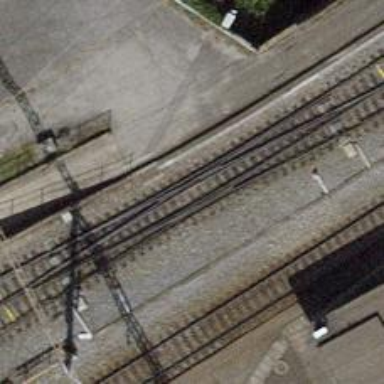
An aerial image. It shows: Yard with single rail track. The railway track is electrified with contact line for service purposes.